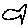
Label: fish